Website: home-depot
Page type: orders-overview
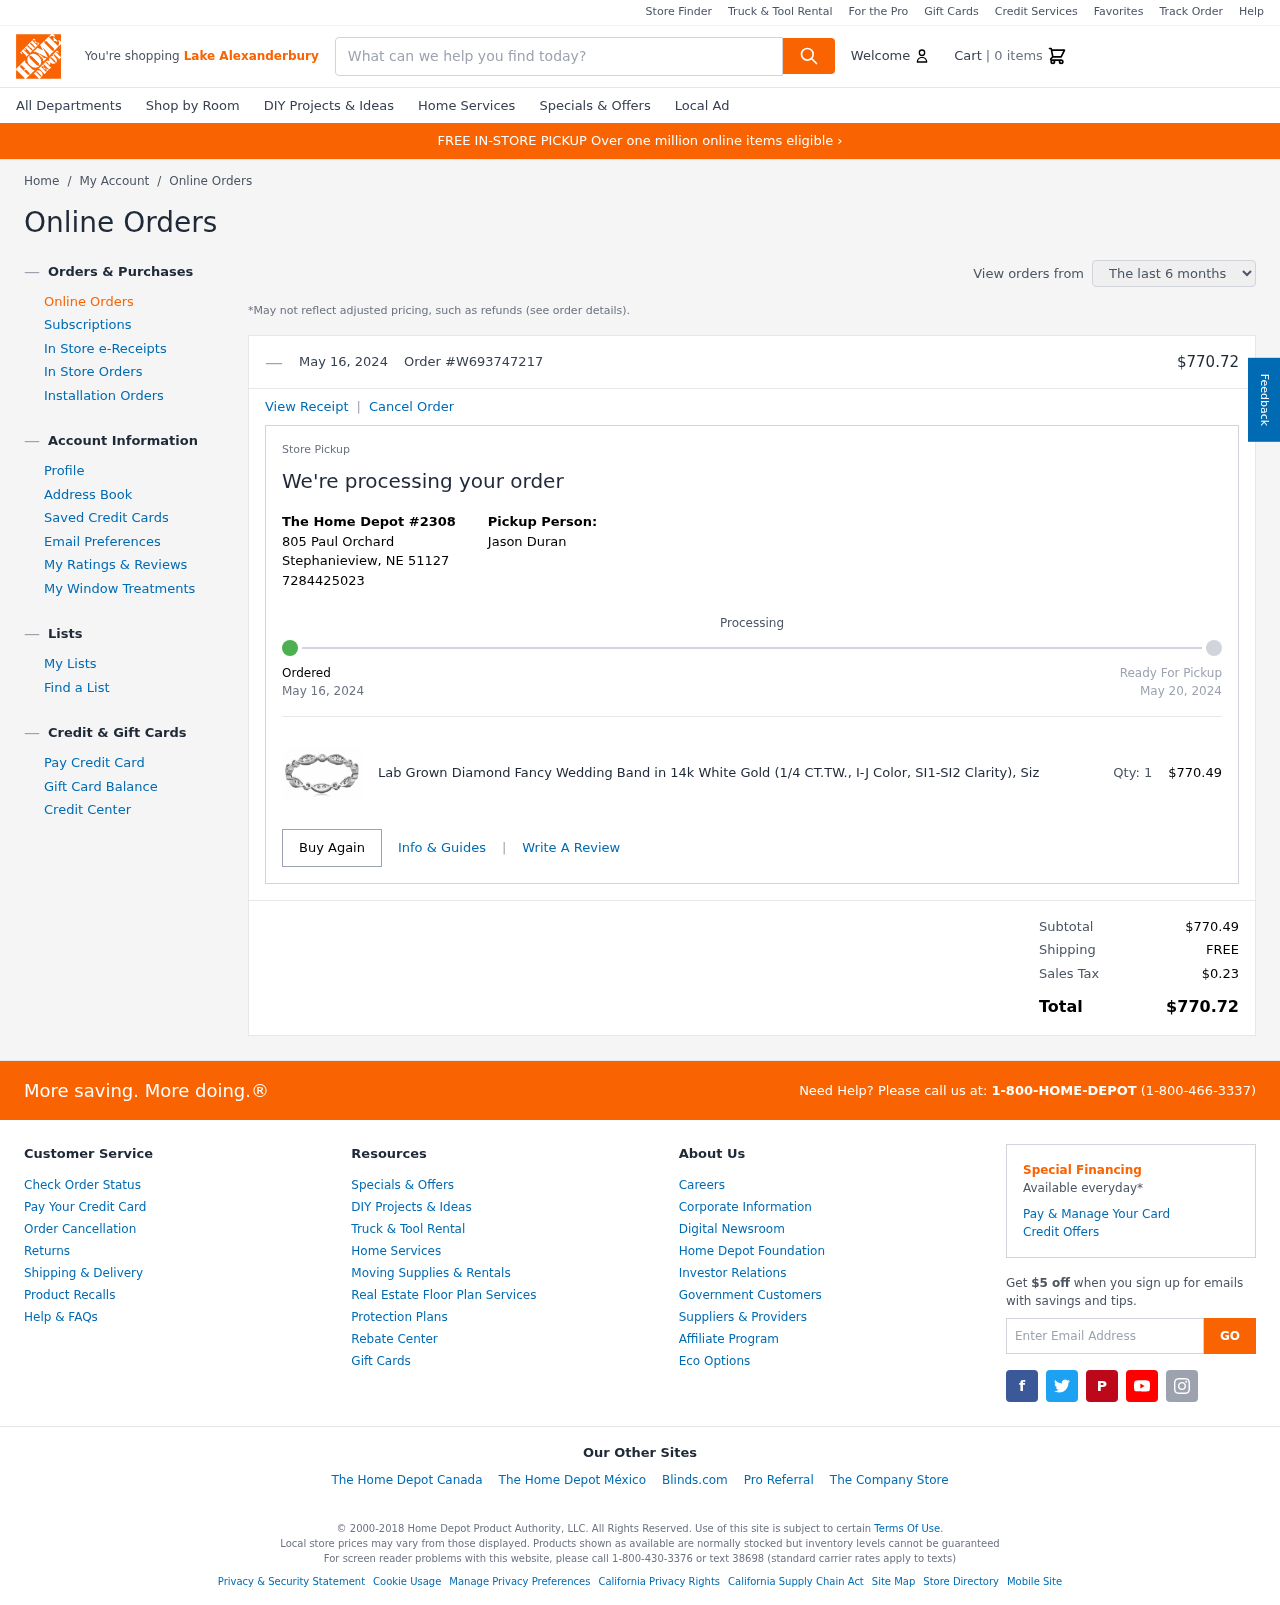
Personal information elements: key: PII_CITY
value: Lake Alexanderbury
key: PII_FULLNAME
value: Jason Duran
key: PII_LOCATION1_CITY_STATE_ZIP
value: Stephanieview, NE 51127
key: PII_LOCATION1_STREET
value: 805 Paul Orchard
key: PII_PHONE
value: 7284425023
Product elements: key: PRODUCT1_NAME
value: Lab Grown Diamond Fancy Wedding Band in 14k White Gold (1/4 CT.TW., I-J Color, SI1-SI2 Clarity), Siz
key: PRODUCT1_PRICE
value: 770.49
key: PRODUCT1_QUANTITY
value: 1
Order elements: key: ORDER_NUM_ITEMS
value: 0
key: ORDER_DATE
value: May 16, 2024
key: ORDER_ID
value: W693747217
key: ORDER_TOTAL
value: $770.72
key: ORDER_DELIVERY_DATE
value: May 20, 2024
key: ORDER_SUBTOTAL
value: $770.49
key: ORDER_SHIPPING_COST
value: FREE
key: ORDER_TAX
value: $0.23
Search elements: key: HEADER_SEARCH
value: What can we help you find today?